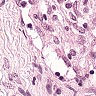
Metastatic tissue present: no